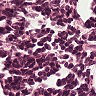
Metastatic tissue present: no